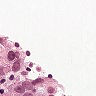
Metastatic tissue present: yes